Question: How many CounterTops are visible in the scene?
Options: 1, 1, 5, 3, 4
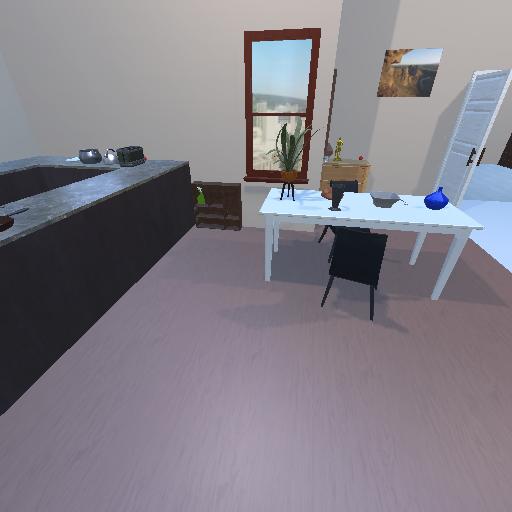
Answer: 1